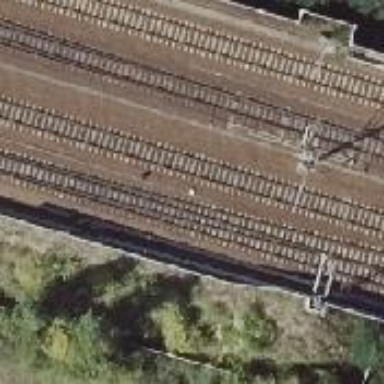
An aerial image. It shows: Railway track with contact line for electrification.